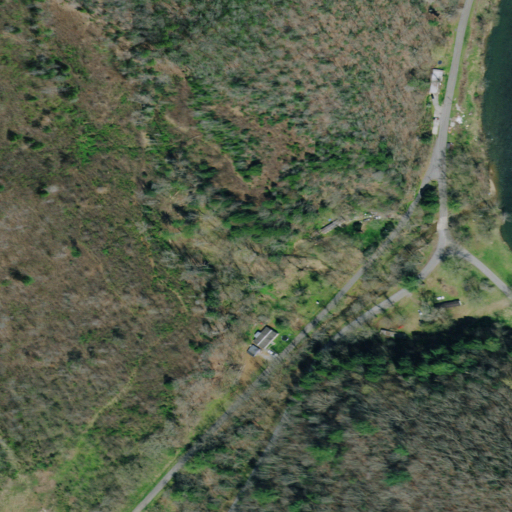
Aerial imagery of valley in Tennessee named Ike White Hollow containing deciduous forest, open development, mixed forest, evergreen forest, shrub, and open water